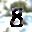
Label: 8